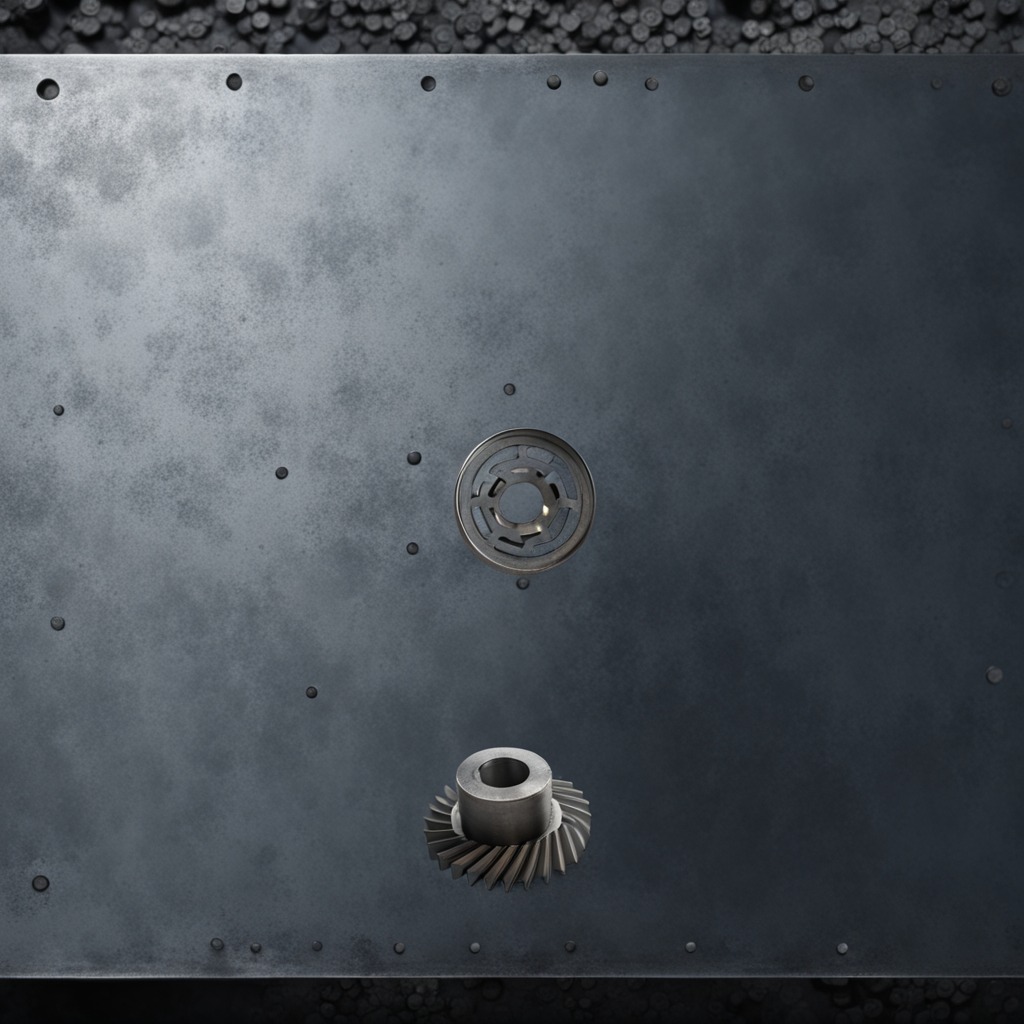
A steel gear with teeth lies on a cold steel table in a mining workshop gritty textures